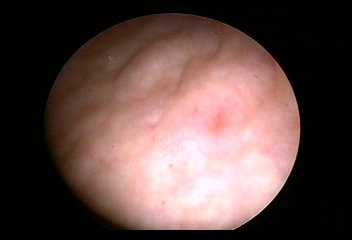
Modality: WLC
Class: Normal mucosa
Bladder cancer association: No